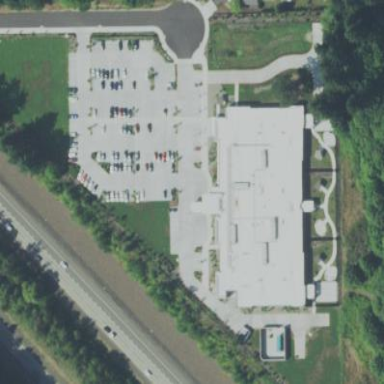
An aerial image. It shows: Healthcare clinic is depicted in the image.